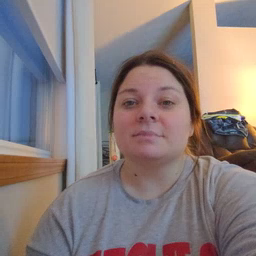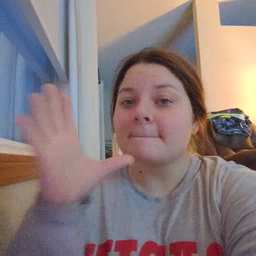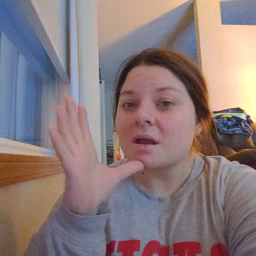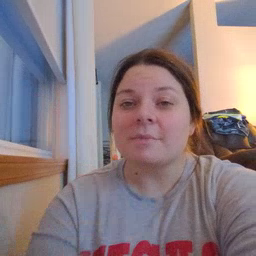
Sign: mom